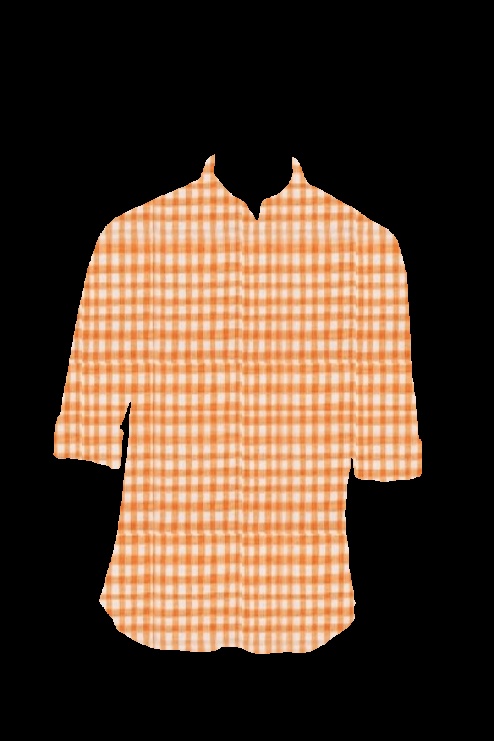
orange white gingham button up tee